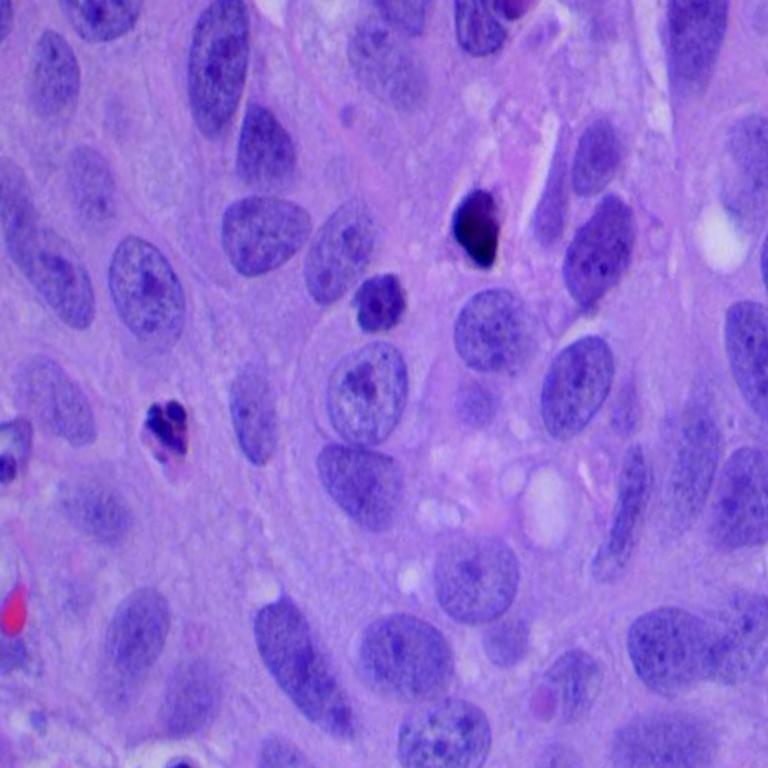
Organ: lung
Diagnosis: squamous carcinomas